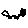
Label: cat